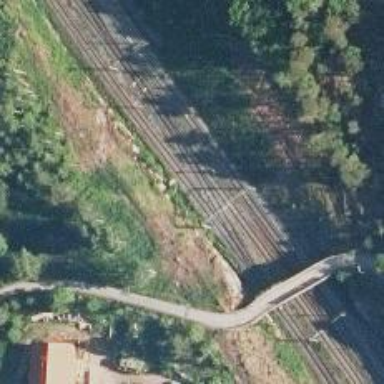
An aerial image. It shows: Railway track with electrified contact lines. This is siding track.